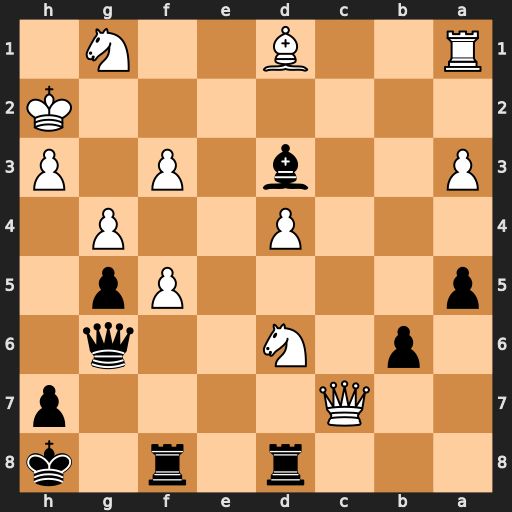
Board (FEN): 3r1r1k/2Q4p/1p1N2q1/p4Pp1/3P2P1/P2b1P1P/7K/R2B2N1
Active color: b
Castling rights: -
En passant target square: -
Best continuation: Qxd6+ Qxd6 Rxd6